Question: I have a 'ListView' control inside 'UserControl'. But when content overflows size of the 'ListView', vertical 'ScrollBar' is not enabled, despite of setting it in XAML.

XAML appears as follows:
'''
<UserControl x:Class="GrandSuccessProject.View.ContactsView"
xmlns="http://schemas.microsoft.com/winfx/2006/xaml/presentation"
xmlns:x="http://schemas.microsoft.com/winfx/2006/xaml"
xmlns:mc="http://schemas.openxmlformats.org/markup-compatibility/2006"
xmlns:d="http://schemas.microsoft.com/expression/blend/2008"
mc:Ignorable="d"
d:DesignHeight="367" d:DesignWidth="548" Background="{x:Null}" VerticalContentAlignment="Top">
<ListView ScrollViewer.CanContentScroll="True"
ScrollViewer.VerticalScrollBarVisibility="Visible"
ItemsSource="{Binding SelectedContacts}"
ItemContainerStyle="{StaticResource ContainerStyle}"
Grid.Row="1"
VerticalAlignment="Top"
VerticalContentAlignment="Top" />
</UserControl>
'''
I also tried grouping the 'ListView' inside a 'ScrollViewer', but still doesn't work.
Thank you very much in advance :)
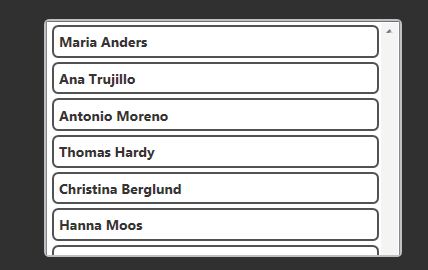
Answer: This looks like
1. The ListView taking all the space it needs for all the items, hence the scrolling is disabled.
2. The ListView exceeding its container's bounds.
So i would assume that the container is at fault for not restricting the size of the ListView, where did you place it? Make sure the container lays out the controls with limitations.